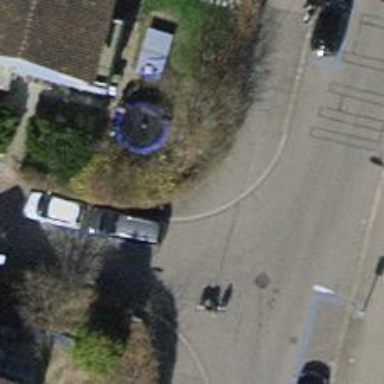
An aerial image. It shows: Kerb barrier.